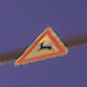
Verkehrszeichen: WildwechselRechts
Umgebung: Outdoor, Urban
Tageszeit: Night
Wetter: Clear
Licht: Artificial
Jahreszeit: NotSpecified
Kontrast: HighContrast